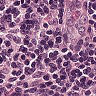
Metastatic tissue present: no